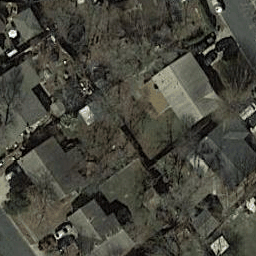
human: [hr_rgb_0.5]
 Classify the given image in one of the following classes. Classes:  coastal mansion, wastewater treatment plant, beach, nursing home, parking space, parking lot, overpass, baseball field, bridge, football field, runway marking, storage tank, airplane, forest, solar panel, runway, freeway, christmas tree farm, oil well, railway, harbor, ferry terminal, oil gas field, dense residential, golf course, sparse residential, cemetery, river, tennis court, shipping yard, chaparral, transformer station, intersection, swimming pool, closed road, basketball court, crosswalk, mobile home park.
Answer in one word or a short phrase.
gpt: dense residential